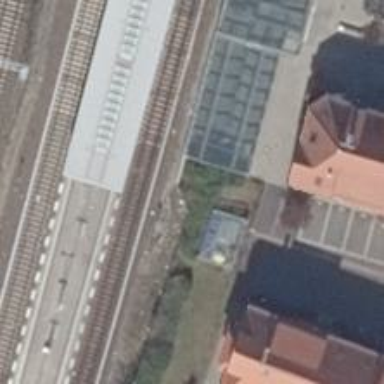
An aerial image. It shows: Railway signal.